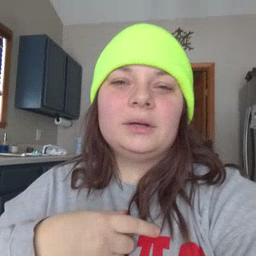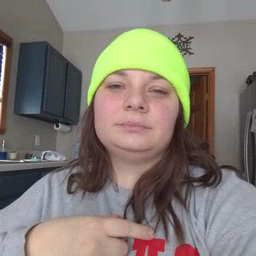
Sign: dog